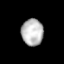
Tissue: lung
Cell type: Myeloid cells
Senescence score: 0.2012
Nuclear area (px): 567
Mean DAPI intensity: 187.284